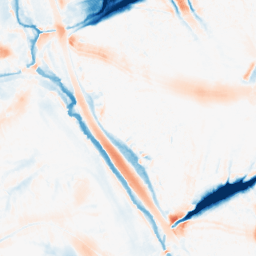
Category: morphological
Decomposition family: morphological
Decomposition parameters: operation: average
size: 20
Upsampling method: bilinear
Upsampling parameters: scale: 2
Upsampling scale: 2